Current action and preconditions to check: trajectory_clear

Your task: For each precondition in the list above, predict whether it will hold at this action.

Consider the current scene as observed from the mobile robot's camera, and analyze the predicted future states of all dynamic agents (e.g., people, animals, vehicles, or any moving entities) within the NEXT SECOND.

IMPORTANT: Only answer "very likely" if you are absolutely certain—based on strong, clear evidence—that a dynamic agent will violate the precondition in the predicted future state. Do NOT answer "very likely" for unlikely, ambiguous, or low-probability risks.

Ask yourself for each precondition: Is there a high probability, with clear and convincing evidence, that the predicted future states of any dynamic agent will interfere with the predicted future state of the currently executing action within the NEXT SECOND, causing that precondition to fail?

Assess the risk level based on these predictions. Use "likely" or "very likely" if motions create a clear risk of interference.

Use "neutral" or "improbable" if agents are nearby but their predicted paths are clearly diverging or non-conflicting.

Failure Risk Categories: "very improbable", "improbable", "neutral", "likely", "very likely"

Answer Format: Output ONLY the probability_of_failure value from these categories: "very improbable", "improbable", "neutral", "likely", "very likely"

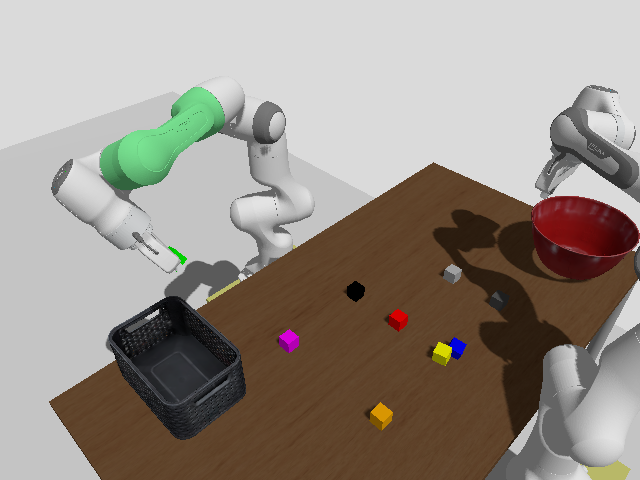

Answer: very improbable